Current action and preconditions to check: trajectory_clear

Your task: For each precondition in the list above, predict whether it will hold at this action.

Consider the current scene as observed from the mobile robot's camera, and analyze the predicted future states of all dynamic agents (e.g., people, animals, vehicles, or any moving entities) within the NEXT SECOND.

IMPORTANT: Only answer "very likely" if you are absolutely certain—based on strong, clear evidence—that a dynamic agent will violate the precondition in the predicted future state. Do NOT answer "very likely" for unlikely, ambiguous, or low-probability risks.

Ask yourself for each precondition: Is there a high probability, with clear and convincing evidence, that the predicted future states of any dynamic agent will interfere with the predicted future state of the currently executing action within the NEXT SECOND, causing that precondition to fail?

Assess the risk level based on these predictions. Use "likely" or "very likely" if motions create a clear risk of interference.

Use "neutral" or "improbable" if agents are nearby but their predicted paths are clearly diverging or non-conflicting.

Failure Risk Categories: "very improbable", "improbable", "neutral", "likely", "very likely"

Answer Format: Output ONLY the probability_of_failure value from these categories: "very improbable", "improbable", "neutral", "likely", "very likely"

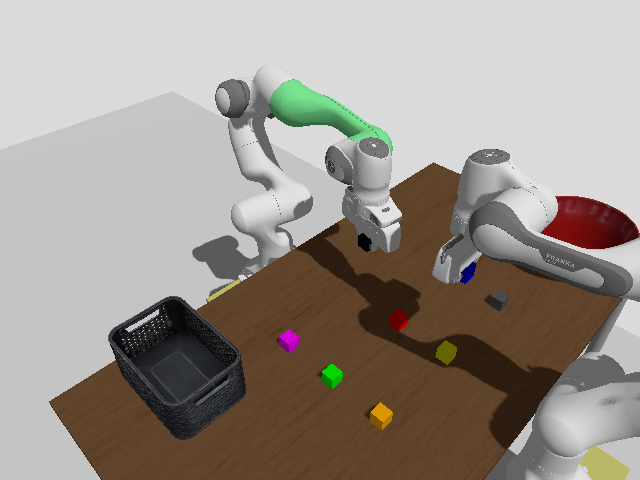

Answer: improbable